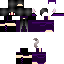
A female human skin with dark skin, wearing black long hair dressed in a purple hoodie and black pants, featuring a closed mouth.